Question: I've tried to recreate my issue in jsfiddle:
<URL>
I have a textarea:

When click on it expands vertically downwards by about 7 rows. Within the same method that helps achieve this I also have some code that makes it possible for the textarea to auto resize when text is typed inside or deleted.
Anyway as you can see I have a camera icon and when this is clicked the user can immediately select one photo which will appear underneath the text area.
If I select photo without clicking in the textarea to expand it, then click in the textarea to expand it, holding onto enter the auto resize of the textarea works.. basically pushing the photo down every time the textarea expands.
If I expand the textarea first then select a photo, then hold onto enter in the textarea the auto resize of textarea doesn't work and instead I get a scroll bar showing. If I click to close the textarea (an X button not shown in photo) then click in the textarea to expand/open it again and then hold onto enter the autoresize of the textarea works again.
It seems .change() doesn't seem to care for any binding I've done.
'''
$(function() {
$('div.microposts').on('click', 'li#addImage > span', function() {
var form = $(this).parents('form#new_micropost'),
fileField = form.find('input#micropost_image');
fileField.trigger('click');
});
});
$(function() {
$('input#micropost_image').change(function (evt){ //.off() make sautoresize work
var image = evt.target.files[0],
form = $(this).parents('form#new_micropost'),
imagePreviewBox = form.find('div.imagePreview'),
reader = new FileReader();
reader.onload = function(evt) {
var resultdata = evt.target.result,
img = new Image();
img.src = evt.target.result;
imagePreviewBox.show().prepend(img);
};
reader.readAsDataURL(image);
});
});
'''
'''
$(function() {
$("div.microposts").on("focus", "textarea#micropostBox", function() {
var micropostForm = $(this).parent();
micropostBox = micropostForm.find('textarea#micropostBox'),
micropostButton = micropostForm.find("input#micropostButton"),
xButton = micropostForm.find("div.xButton"),
removeAutosizeStyle = function() {
micropostForm.parents('html').find('textarea.autosizejs').remove();
};
removeAutosizeStyle();
micropostBox.prop('rows', 7);
micropostForm.find('div#micropostOptions').removeClass('micropostExtraOptions');
micropostForm.find('div#postOptions').show();
$.trim(micropostBox.val()) == '' ?
micropostButton.addClass("disabledMicropostButton").show()
:
micropostButton.prop('disabled', false);
micropostBox.hide()
.removeClass("micropost_content")
.addClass("micropost_content_expanded").show().autosize();
xButton.show();
micropostButton.prop('disabled', true);
micropostBox.off().on("keypress input change", function () {
micropostButton.prop({ disabled: !$.trim($(this).val()) != ''});
$.trim($(this).val()) != '' ?
micropostButton
.removeClass("disabledMicropostButton")
.addClass("activeMicropostButton")
:
micropostButton
.removeClass("activeMicropostButton")
.addClass("disabledMicropostButton");
});
xButton.on('click', function() {
micropostBox.removeClass("micropost_content_expanded").addClass("micropost_content");
micropostForm.find('div#micropostOptions').addClass('micropostExtraOptions');
micropostBox.val("");
micropostForm.find('div#postOptions').hide();
xButton.hide();
micropostButton.hide();
micropostBox.removeAttr('style');
micropostBox.prop('rows', 0);
micropostForm.find('.imagePreview > img').remove();
micropostForm.find('.imagePreview').hide();
removeAutosizeStyle();
});
});
});
'''
I apologise if my code appears messy.
Kind regards
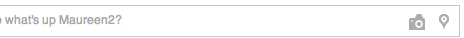
Answer: After digging through my code here and there I discovered the issue is coming from the autosize pluging I'm using.
The scroll bar problem occurs when I open and close developer tools in the browser I'm viewing my website in. So it's an issue with the page resizing.
I play around with the text area and it's totally fine but as soon as I open or close developer tools i get this same scroll bar issue.